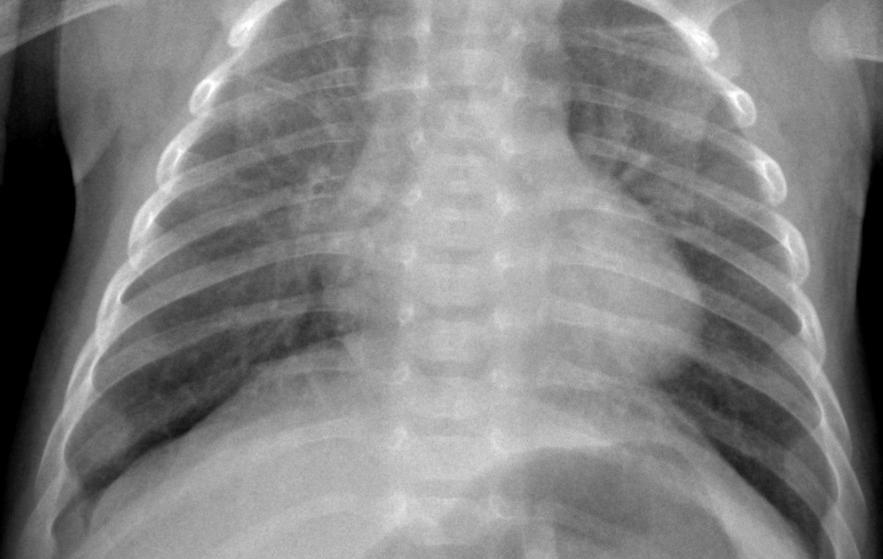
Diagnosis: PNEUMONIA